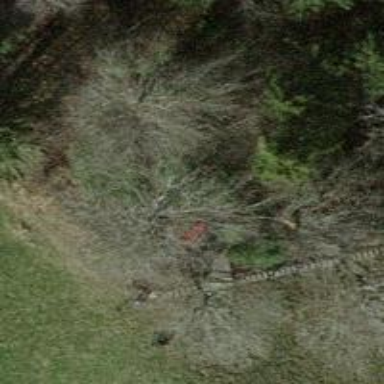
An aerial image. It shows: Red bench.